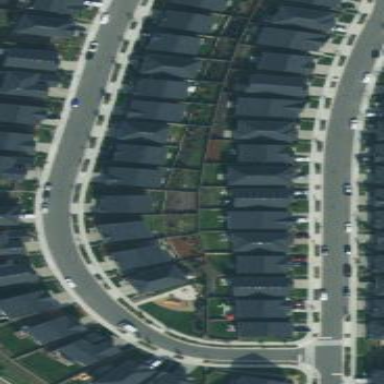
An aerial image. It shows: Single-family residential area.